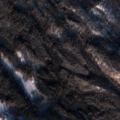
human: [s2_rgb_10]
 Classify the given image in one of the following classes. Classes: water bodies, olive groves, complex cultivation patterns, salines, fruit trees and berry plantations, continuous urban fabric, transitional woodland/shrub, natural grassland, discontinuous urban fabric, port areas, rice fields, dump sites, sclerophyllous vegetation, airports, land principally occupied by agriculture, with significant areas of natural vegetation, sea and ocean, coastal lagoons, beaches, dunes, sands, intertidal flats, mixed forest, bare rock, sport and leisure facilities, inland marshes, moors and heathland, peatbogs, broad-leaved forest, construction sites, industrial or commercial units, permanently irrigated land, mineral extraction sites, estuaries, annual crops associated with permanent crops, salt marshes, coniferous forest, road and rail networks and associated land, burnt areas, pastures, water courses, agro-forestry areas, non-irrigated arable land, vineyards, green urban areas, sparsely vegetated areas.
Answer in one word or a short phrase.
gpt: coniferous forest, mixed forest, water bodies